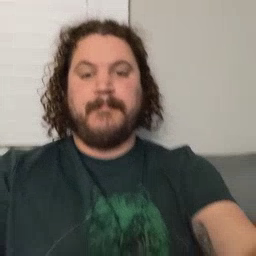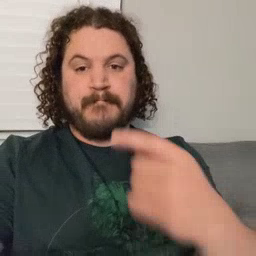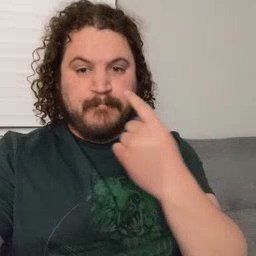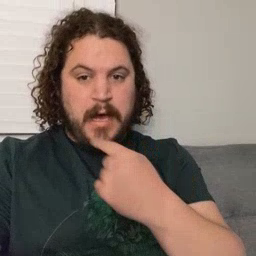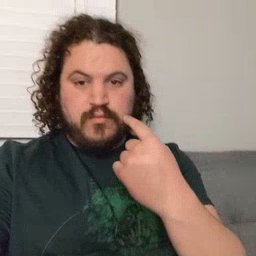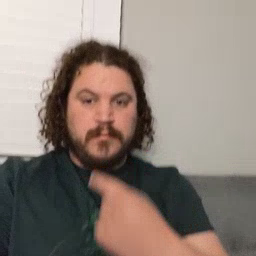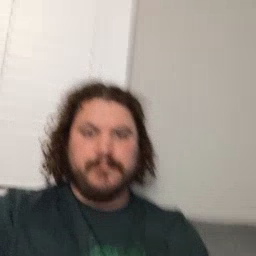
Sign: mouth